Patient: sex M, age 57
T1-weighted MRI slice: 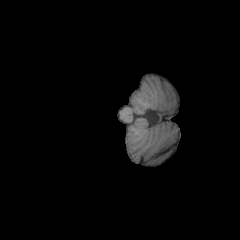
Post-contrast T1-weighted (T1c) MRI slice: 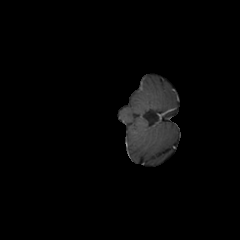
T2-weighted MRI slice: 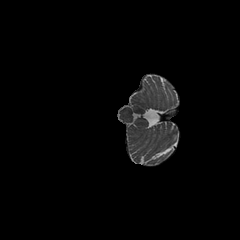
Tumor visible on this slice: no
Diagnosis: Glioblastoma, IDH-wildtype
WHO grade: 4